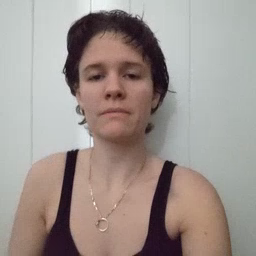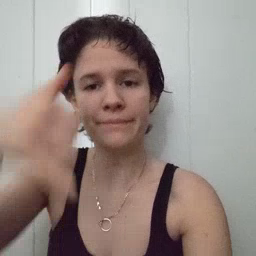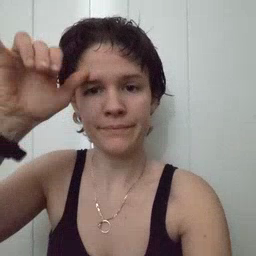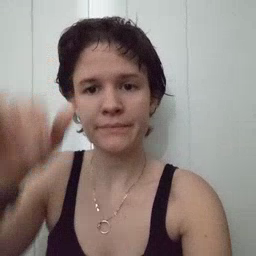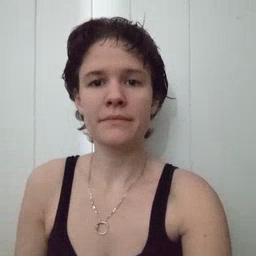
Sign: cow